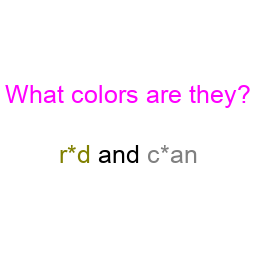
Color: olive, gray
Color name shown: red, cyan
Background color: white
Question text color: magenta